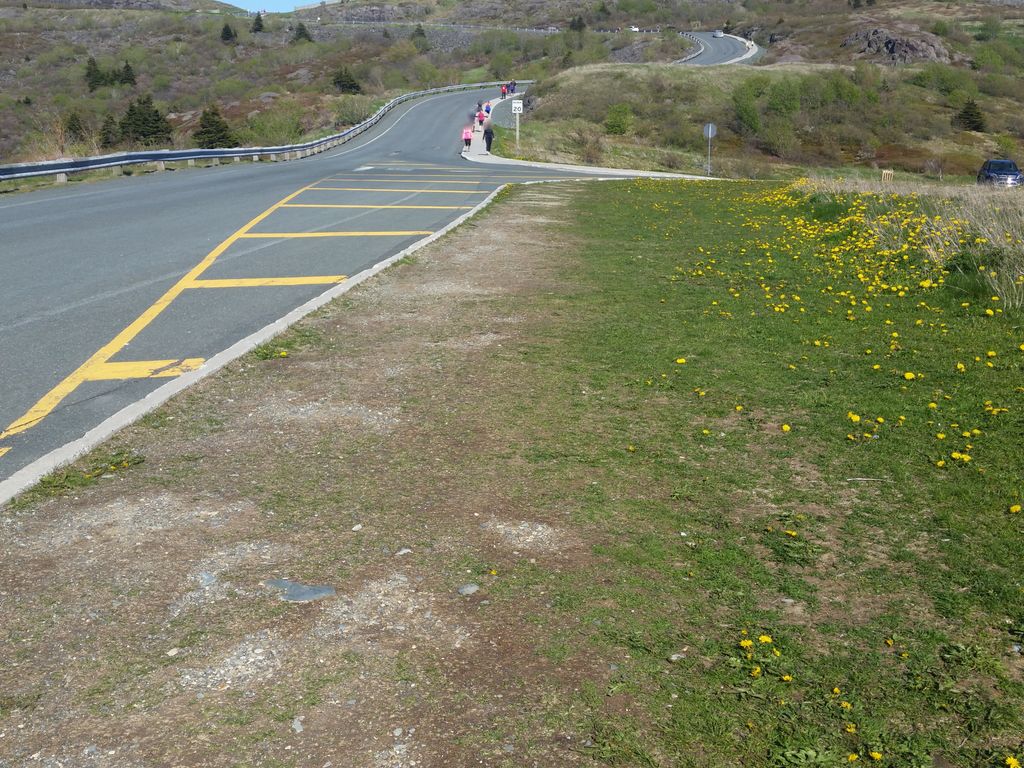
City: st_johns